Question:
I am using a NavigationDrawer in my Android application that shows items in a ListView. What I want to do, is to add a ImageView element programmatically.
My NavigationDrawer layout ('activity_navigation.xml') is as follows:
'''
<android.support.v4.widget.DrawerLayout xmlns:android="http://schemas.android.com/apk/res/android"
android:id="@+id/drawer_layout"
android:layout_width="match_parent"
android:layout_height="match_parent" >
<FrameLayout
android:id="@+id/content_frame"
android:layout_width="match_parent"
android:layout_height="match_parent" />
<LinearLayout
android:id="@+id/left_linear"
android:layout_width="@dimen/navigation_drawer_width"
android:layout_height="match_parent"
android:layout_gravity="start">
<ListView
android:id="@+id/left_drawer"
android:layout_width="@dimen/navigation_drawer_width"
android:layout_height="match_parent"
android:background="#111"
android:choiceMode="singleChoice"
android:divider="@color/navigation_divider"
android:dividerHeight="1dp" />
</LinearLayout>
'''
I have a ListView item layout ('listview_item_row.xml'), too. It is:
'''
<RelativeLayout xmlns:android="http://schemas.android.com/apk/res/android"
android:layout_width="match_parent"
android:layout_height="wrap_content"
android:background="@drawable/navigation_drawer_list_item_selector"
android:minHeight="?android:attr/listPreferredItemHeightSmall"
android:padding="10dp" >
<ImageView
android:id="@+id/imageViewIcon"
android:layout_width="wrap_content"
android:layout_height="wrap_content"
android:layout_alignParentLeft="true"
android:layout_alignParentTop="true"
android:paddingRight="10dp" />
<TextView
android:id="@+id/textViewName"
android:layout_width="wrap_content"
android:layout_height="wrap_content"
android:layout_centerVertical="true"
android:layout_toRightOf="@+id/imageViewIcon"
android:paddingRight="10dp"
android:textAppearance="?android:attr/textAppearanceListItemSmall"
android:textColor="#ffffff" />
</RelativeLayout>
'''
In my NavigationActivity, I use the following code to dynamically populate ListView items:
'''
mNavigationDrawerItemTitles = getResources().getStringArray(R.array.app_navigation_items);
mDrawerLayout = (DrawerLayout) findViewById(R.id.drawer_layout);
mDrawerList = (ListView) findViewById(R.id.left_drawer);
mDrawerLinear = (LinearLayout) findViewById(R.id.left_linear);
ObjectDrawerItem[] drawerItem = new ObjectDrawerItem[6];
drawerItem[0] = new ObjectDrawerItem(R.drawable.ic_speedometer, mNavigationDrawerItemTitles[0]);
drawerItem[1] = new ObjectDrawerItem(R.drawable.ic_place, mNavigationDrawerItemTitles[1]);
drawerItem[2] = new ObjectDrawerItem(R.drawable.ic_price, mNavigationDrawerItemTitles[2]);
drawerItem[3] = new ObjectDrawerItem(R.drawable.ic_action_settings, mNavigationDrawerItemTitles[3]);
drawerItem[4] = new ObjectDrawerItem(R.drawable.ic_about, mNavigationDrawerItemTitles[4]);
drawerItem[5] = new ObjectDrawerItem(R.drawable.ic_logout, mNavigationDrawerItemTitles[5]);
DrawerItemCustomAdapter adapter = new DrawerItemCustomAdapter(this, R.layout.listview_item_row, drawerItem);
mDrawerList.setAdapter(adapter);
mDrawerList.setOnItemClickListener(new DrawerItemClickListener());
'''
So, how can I achieve the ImageView along with the name, and picture inside it in my NavigationDrawer?
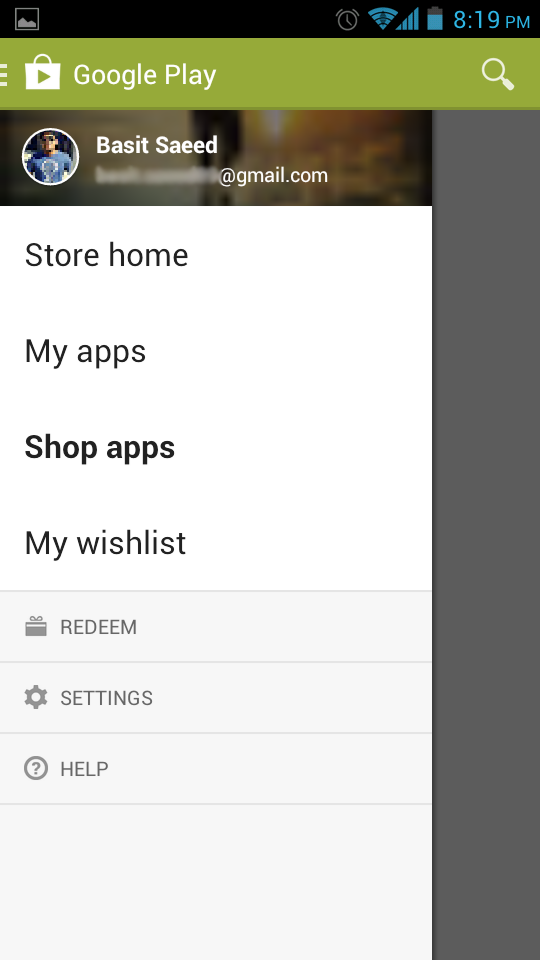
Answer: You can add a View on top of a ListView with <URL>. This will make the picture and the name to scroll along with the 'ListView'.
Example with the headerView :
'''
mDrawerList.setAdapter(adapter);
View headerView = LayoutInflater.from(this).inflate(R.layout.listview_item_row);
((ImageView) headerView.findViewById(R.id.imageViewIcon)).setImageBitmap(...);
((TextView) headerView.findViewById(R.id.textviewName)).setText(userName);
mDrawerList.addHeaderView(headerView);
'''
If you don't want the picture and the name to scroll, just add your views just above the ListView in 'activity_navigation.xml'